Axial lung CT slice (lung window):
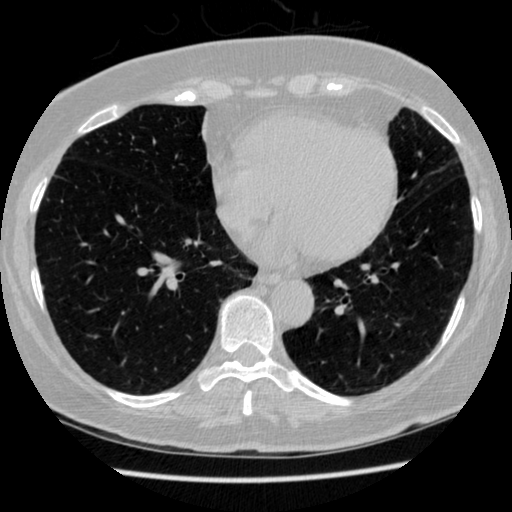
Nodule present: no